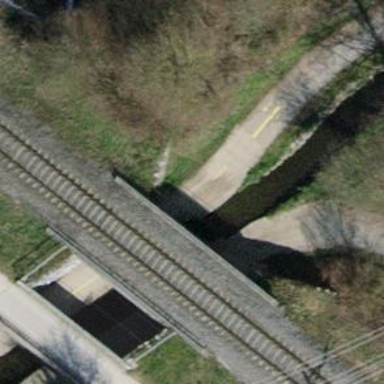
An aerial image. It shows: Concrete track with grade 2 track type.